Question: I have came across this problem by answering another question. I have a working JavaScript clock with three lines containing the day, the current time, and the date. These lines should have the same width, so I used <URL> plugin for that which is working fine except one thing.
'''
tday=new Array("Sunday","Monday","Tuesday","Wednesday","Thursday","Friday","Saturday");
tmonth=new Array("January","February","March","April","May","June","July","August","September","October","November","December");
function GetClock(){
var d=new Date(+new Date + 12096e5);
var dx=d.toGMTString();
dx=dx.substr(0,dx.length -3);
d.setTime(Date.parse(dx))
d.setSeconds(d.getSeconds() + 0);
var nday=d.getDay(),nmonth=d.getMonth(),ndate=d.getDate(),nyear=d.getYear(),nhour=d.getHours(),nmin=d.getMinutes(),nsec=d.getSeconds(),ap;
if(nhour==0){ap=" AM";nhour=12;}
else if(nhour<12){ap=" AM";}
else if(nhour==12){ap=" PM";}
else if(nhour>12){ap=" PM";nhour-=12;}
if(nyear<1000) nyear+=1900;
if(nmin<=9) nmin="0"+nmin;
if(nsec<=9) nsec="0"+nsec;
document.getElementById('1').innerHTML = "" + tday[nday].toUpperCase() + "";
document.getElementById('1').setAttribute("contenteditable", "true");
document.getElementById('2').innerHTML = "" + nhour + ":" + nmin + ":" + nsec + "" + ap + "";
document.getElementById('2').setAttribute("contenteditable", "true");
document.getElementById('3').innerHTML = "" + tmonth[nmonth].toUpperCase() + " " + ndate + ", " + nyear + "";
document.getElementById('3').setAttribute("contenteditable", "true");
}
window.onload=function(){
GetClock();
setInterval(GetClock,1);
}
'''
'''
body { font-family: Helvetica, Arial; }
#bigtext {
border: 1px solid rgba(255,0,0,0.5);
color: #bcbcbc;
padding: 40px 15px;
}
.bigtext-line1 {
line-height: 45px;
margin-top: -5px;
}
'''
'''
<script src="https://ajax.googleapis.com/ajax/libs/jquery/2.1.1/jquery.min.js"></script>
<div style="width: 260px;" id="bigtext">
<div id="1" class="bigtext-line0"><br/></div>
<div id="2" class="bigtext-line1"><br/></div>
<div id="3" class="bigtext-line2"><br/></div>
</div>
<select id="font" style="display: none;">
<option selected="selected" value=""></option>
</select>
<script src="http://ajax.googleapis.com/ajax/libs/jquery/1.4.2/jquery.js"></script>
<script src="http://ajax.googleapis.com/ajax/libs/jqueryui/1.8.2/jquery-ui.min.js"></script>
<script src="http://ajax.googleapis.com/ajax/libs/webfont/1/webfont.js"></script>
<script src="http://www.zachleat.com/bigtext/demo/js/modernizr-1.6.min.js"></script>
<script src="http://www.zachleat.com/bigtext/demo/js/jquery.ba-throttle-debounce.min.js"></script>
<script src="http://www.zachleat.com/bigtext/bigtext.js"></script>
<script src="http://www.zachleat.com/bigtext/demo/bigtextWizard.js"></script>
'''
There is a weird behaviour I couldn't figure out. You can see a padding on the right of the clock, which disappears, when you edit one of the lines on the clock. ('contenteditable = true') However, I don't want users to edit the clock, so I want to use 'contenteditable = false', but if I use that, I cant get rid of the padding on the right.
## What I've tried so far
is setting 'document.getElementById('1').focus()' and after that simulating a keypress with jQuerys trigger event (when I try to edit one of the lines, and push button, the padding disappears):
'''
var press = jQuery.Event("keypress");
press.ctrlKey = false;
press.which = 20; //Caps Lock
$("whatever").trigger(press);
'''
but sadly I could'nt get it done. I was also searching for solutions for hours, probably a fresh look will help me.
## What should it look like?

Any suggestions would be appreciated.
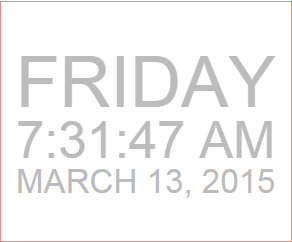
Answer: The problem is the BigText wizard, which seems to be meant for the BigText demo. Removing that javascript from the resources is part of the solution.
The second part is using the plugin the way it is meant to be used. As in call '$("#myBigTextElement").bigtext()' and that should be it.
Fiddle: <URL>